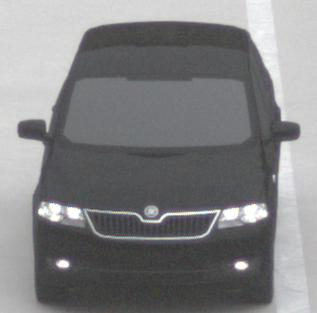
Make: Skoda
Model: Rapid Spaceback 1.2 TSI
Detailed model: Rapid Spaceback
Model produced from: 2013/10
Model produced until: 2015/04
Doors: 5
Color: black
Road condition: dry road
Daytime: midday
Contrast: low contrast